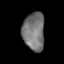
Tissue: skin
Cell type: T cells
Senescence score: 0.7165
Nuclear area (px): 810
Mean DAPI intensity: 117.516